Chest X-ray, AP view. Patient: 65 years old, sex M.
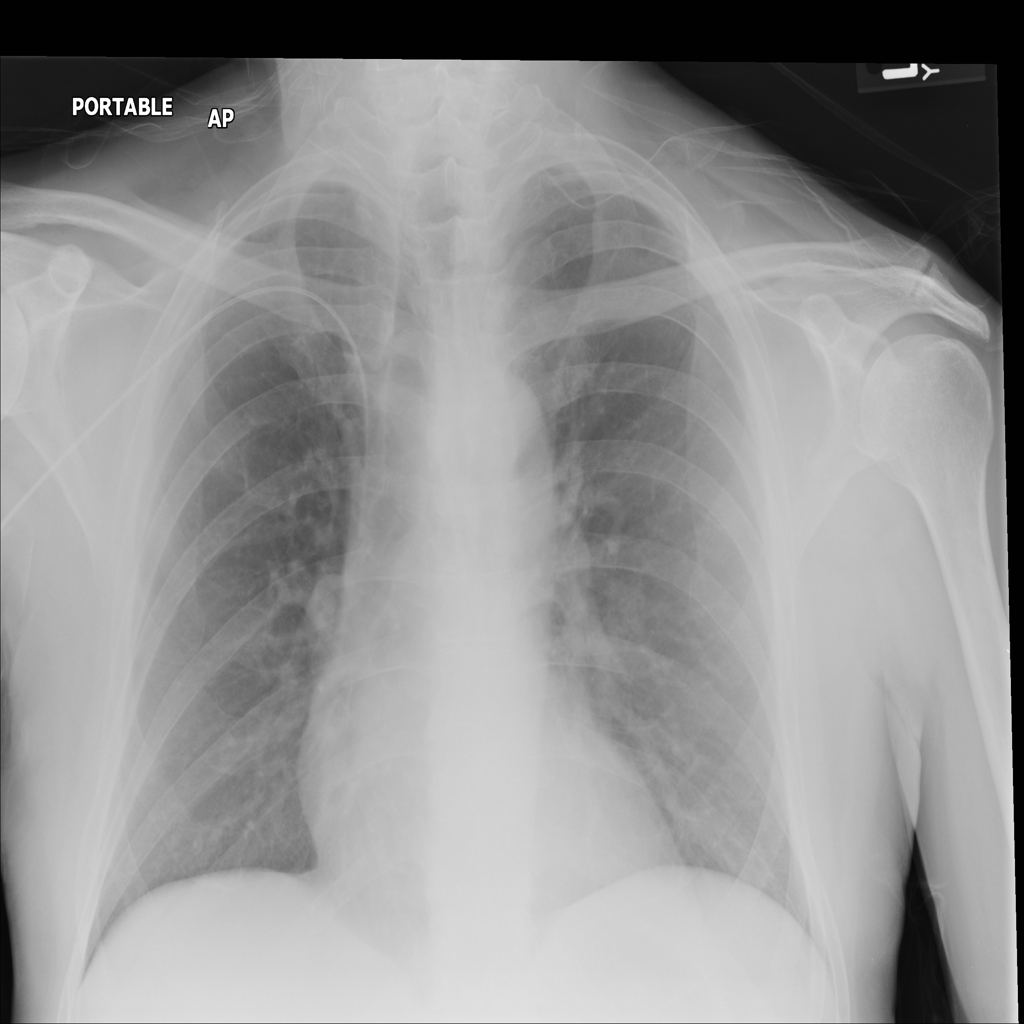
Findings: No Finding